Question: I have uploaded images into my project folder. But I cannot show it in the:
1. CGridVIew

1. Table
Can anyone teach me how to do it?? Thanks all
And this is my code in views/barang/admin
'''
<?php
/* @var $this BarangController */
/* @var $model Barang */
$this->breadcrumbs=array(
'Barang'=>array('index'),
'Manajemen Barang',
);
$this->menu=array(
array('label'=>'Daftar Barang', 'url'=>array('index')),
array('label'=>'Tambah Data Barang', 'url'=>array('create')),
);
Yii::app()->clientScript->registerScript('search', "
$('.search-button').click(function(){
$('.search-form').toggle();
return false;
});
$('.search-form form').submit(function(){
$.fn.yiiGridView.update('barang-grid', {
data: $(this).serialize()
});
return false;
});
");
?>
<h1>Manajemen Barang</h1>
<p>Kalo mau nyari di kotak pencarian bisa dengan tambahin ini: (<b>&lt;</b>, <b>&lt;=</b>, <b>&gt;</b>, <b>&gt;=</b>, <b>&lt;&gt;</b>, <b>=</b>) gan </p>
<?php echo CHtml::link('Pencarian Lanjut','#',array('class'=>'search-button')); ?>
<div class="search-form" style="display:none">
<?php $this->renderPartial('_search',array(
'model'=>$model,
)); ?>
</div><!-- search-form -->
<?php $this->widget('zii.widgets.grid.CGridView', array(
'id'=>'barang-grid',
'dataProvider'=>$model->search(),
'filter'=>$model,
'columns'=>array(
'id_barang',
'nama_barang',
'id_merk',
'harga',
'foto',
/*
'deskripsi',
*/
array(
'class'=>'CButtonColumn',
),
),
)); ?>
'''
Hi, I have enter the code of my admin.php in here. Is that you need to see? If no, I will update the controller and the model. Thanks
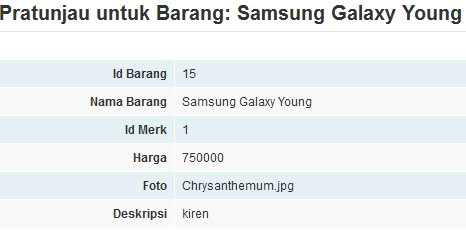
Answer: Try this edited version of your code.
'''
<?php $this->widget('zii.widgets.grid.CGridView', array(
'id'=>'barang-grid',
'dataProvider'=>$model->search(),
'filter'=>$model,
'columns'=>array(
'id_barang',
'nama_barang',
'id_merk',
'harga',
array(
'type' => 'raw',
'value' => 'CHtml::image(Yii::app()->baseUrl . "/images/barang/" . $data->foto)'
),
array(
'class'=>'CButtonColumn',
),
),
)); ?>
'''